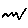
Label: zigzag